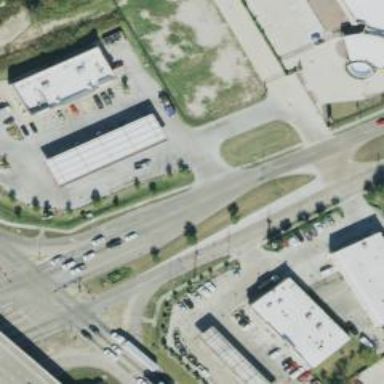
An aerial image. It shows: Frontage road connected to secondary link road.